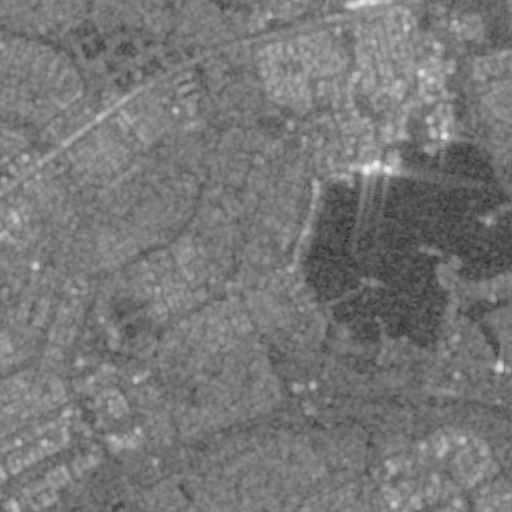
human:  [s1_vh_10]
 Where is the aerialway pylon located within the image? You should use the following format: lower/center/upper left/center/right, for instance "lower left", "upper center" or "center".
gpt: The aerialway pylon is located in the lower right of the image.
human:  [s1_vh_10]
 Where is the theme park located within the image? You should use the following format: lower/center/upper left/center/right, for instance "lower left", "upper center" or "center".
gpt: The theme park is located in the lower right of the image.
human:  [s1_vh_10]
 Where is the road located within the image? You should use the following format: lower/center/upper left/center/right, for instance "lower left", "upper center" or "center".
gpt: There is no road in the image.

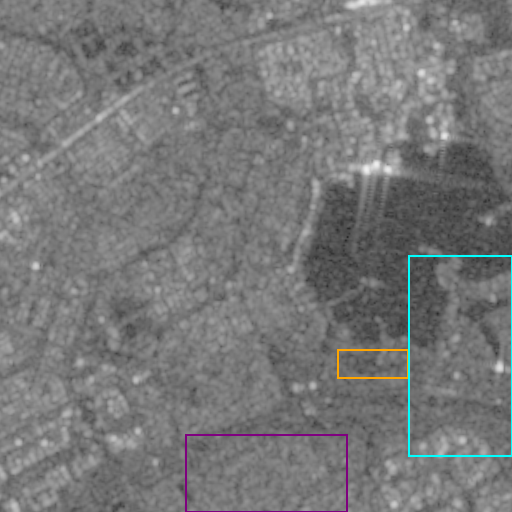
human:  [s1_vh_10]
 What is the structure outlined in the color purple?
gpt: The structure outlined in purple is a park.
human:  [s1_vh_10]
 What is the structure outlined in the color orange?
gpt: The structure outlined in orange is a parking lot.
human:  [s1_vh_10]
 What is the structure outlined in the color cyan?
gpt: The structure outlined in cyan is a theme park.
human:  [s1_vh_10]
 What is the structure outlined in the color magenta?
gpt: There is no magenta outline.